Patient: sex M, age 72
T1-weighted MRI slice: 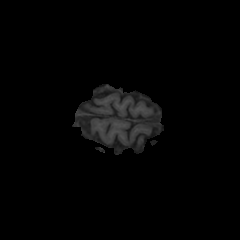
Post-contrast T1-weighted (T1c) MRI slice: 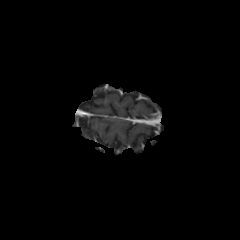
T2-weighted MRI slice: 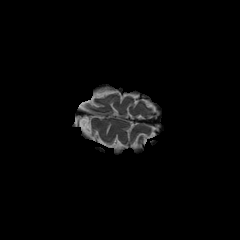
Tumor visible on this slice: no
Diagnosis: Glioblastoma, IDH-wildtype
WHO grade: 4